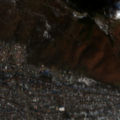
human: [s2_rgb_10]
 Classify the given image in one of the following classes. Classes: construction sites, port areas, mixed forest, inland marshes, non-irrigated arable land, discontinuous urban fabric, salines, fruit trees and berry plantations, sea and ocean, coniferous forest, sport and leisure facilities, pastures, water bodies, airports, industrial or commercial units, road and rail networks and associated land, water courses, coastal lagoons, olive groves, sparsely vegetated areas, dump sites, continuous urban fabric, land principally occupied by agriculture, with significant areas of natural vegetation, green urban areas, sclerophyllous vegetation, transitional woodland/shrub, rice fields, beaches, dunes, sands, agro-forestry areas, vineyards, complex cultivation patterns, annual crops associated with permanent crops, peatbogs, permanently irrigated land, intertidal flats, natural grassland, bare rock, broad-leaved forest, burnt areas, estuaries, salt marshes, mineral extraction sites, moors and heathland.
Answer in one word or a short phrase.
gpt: discontinuous urban fabric, complex cultivation patterns, land principally occupied by agriculture, with significant areas of natural vegetation, broad-leaved forest